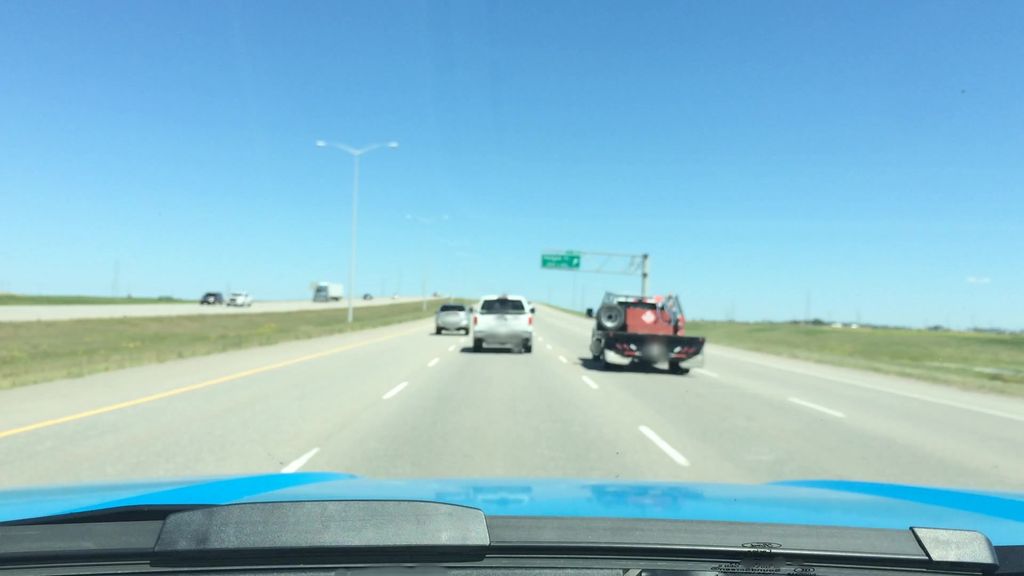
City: calgary